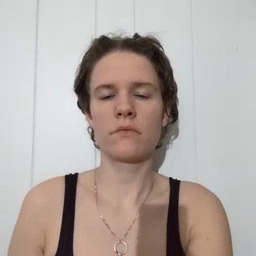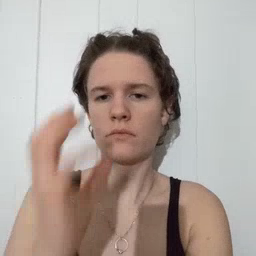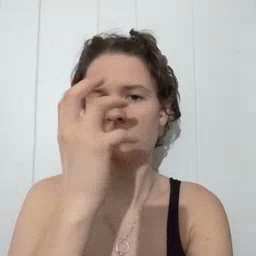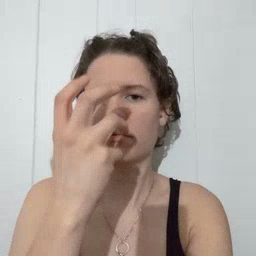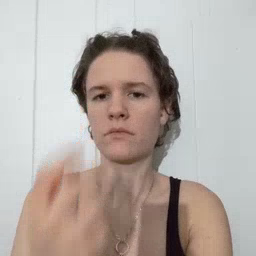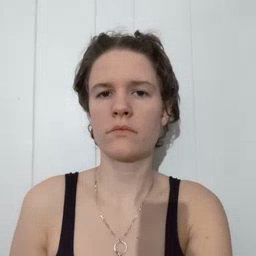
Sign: clown